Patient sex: M
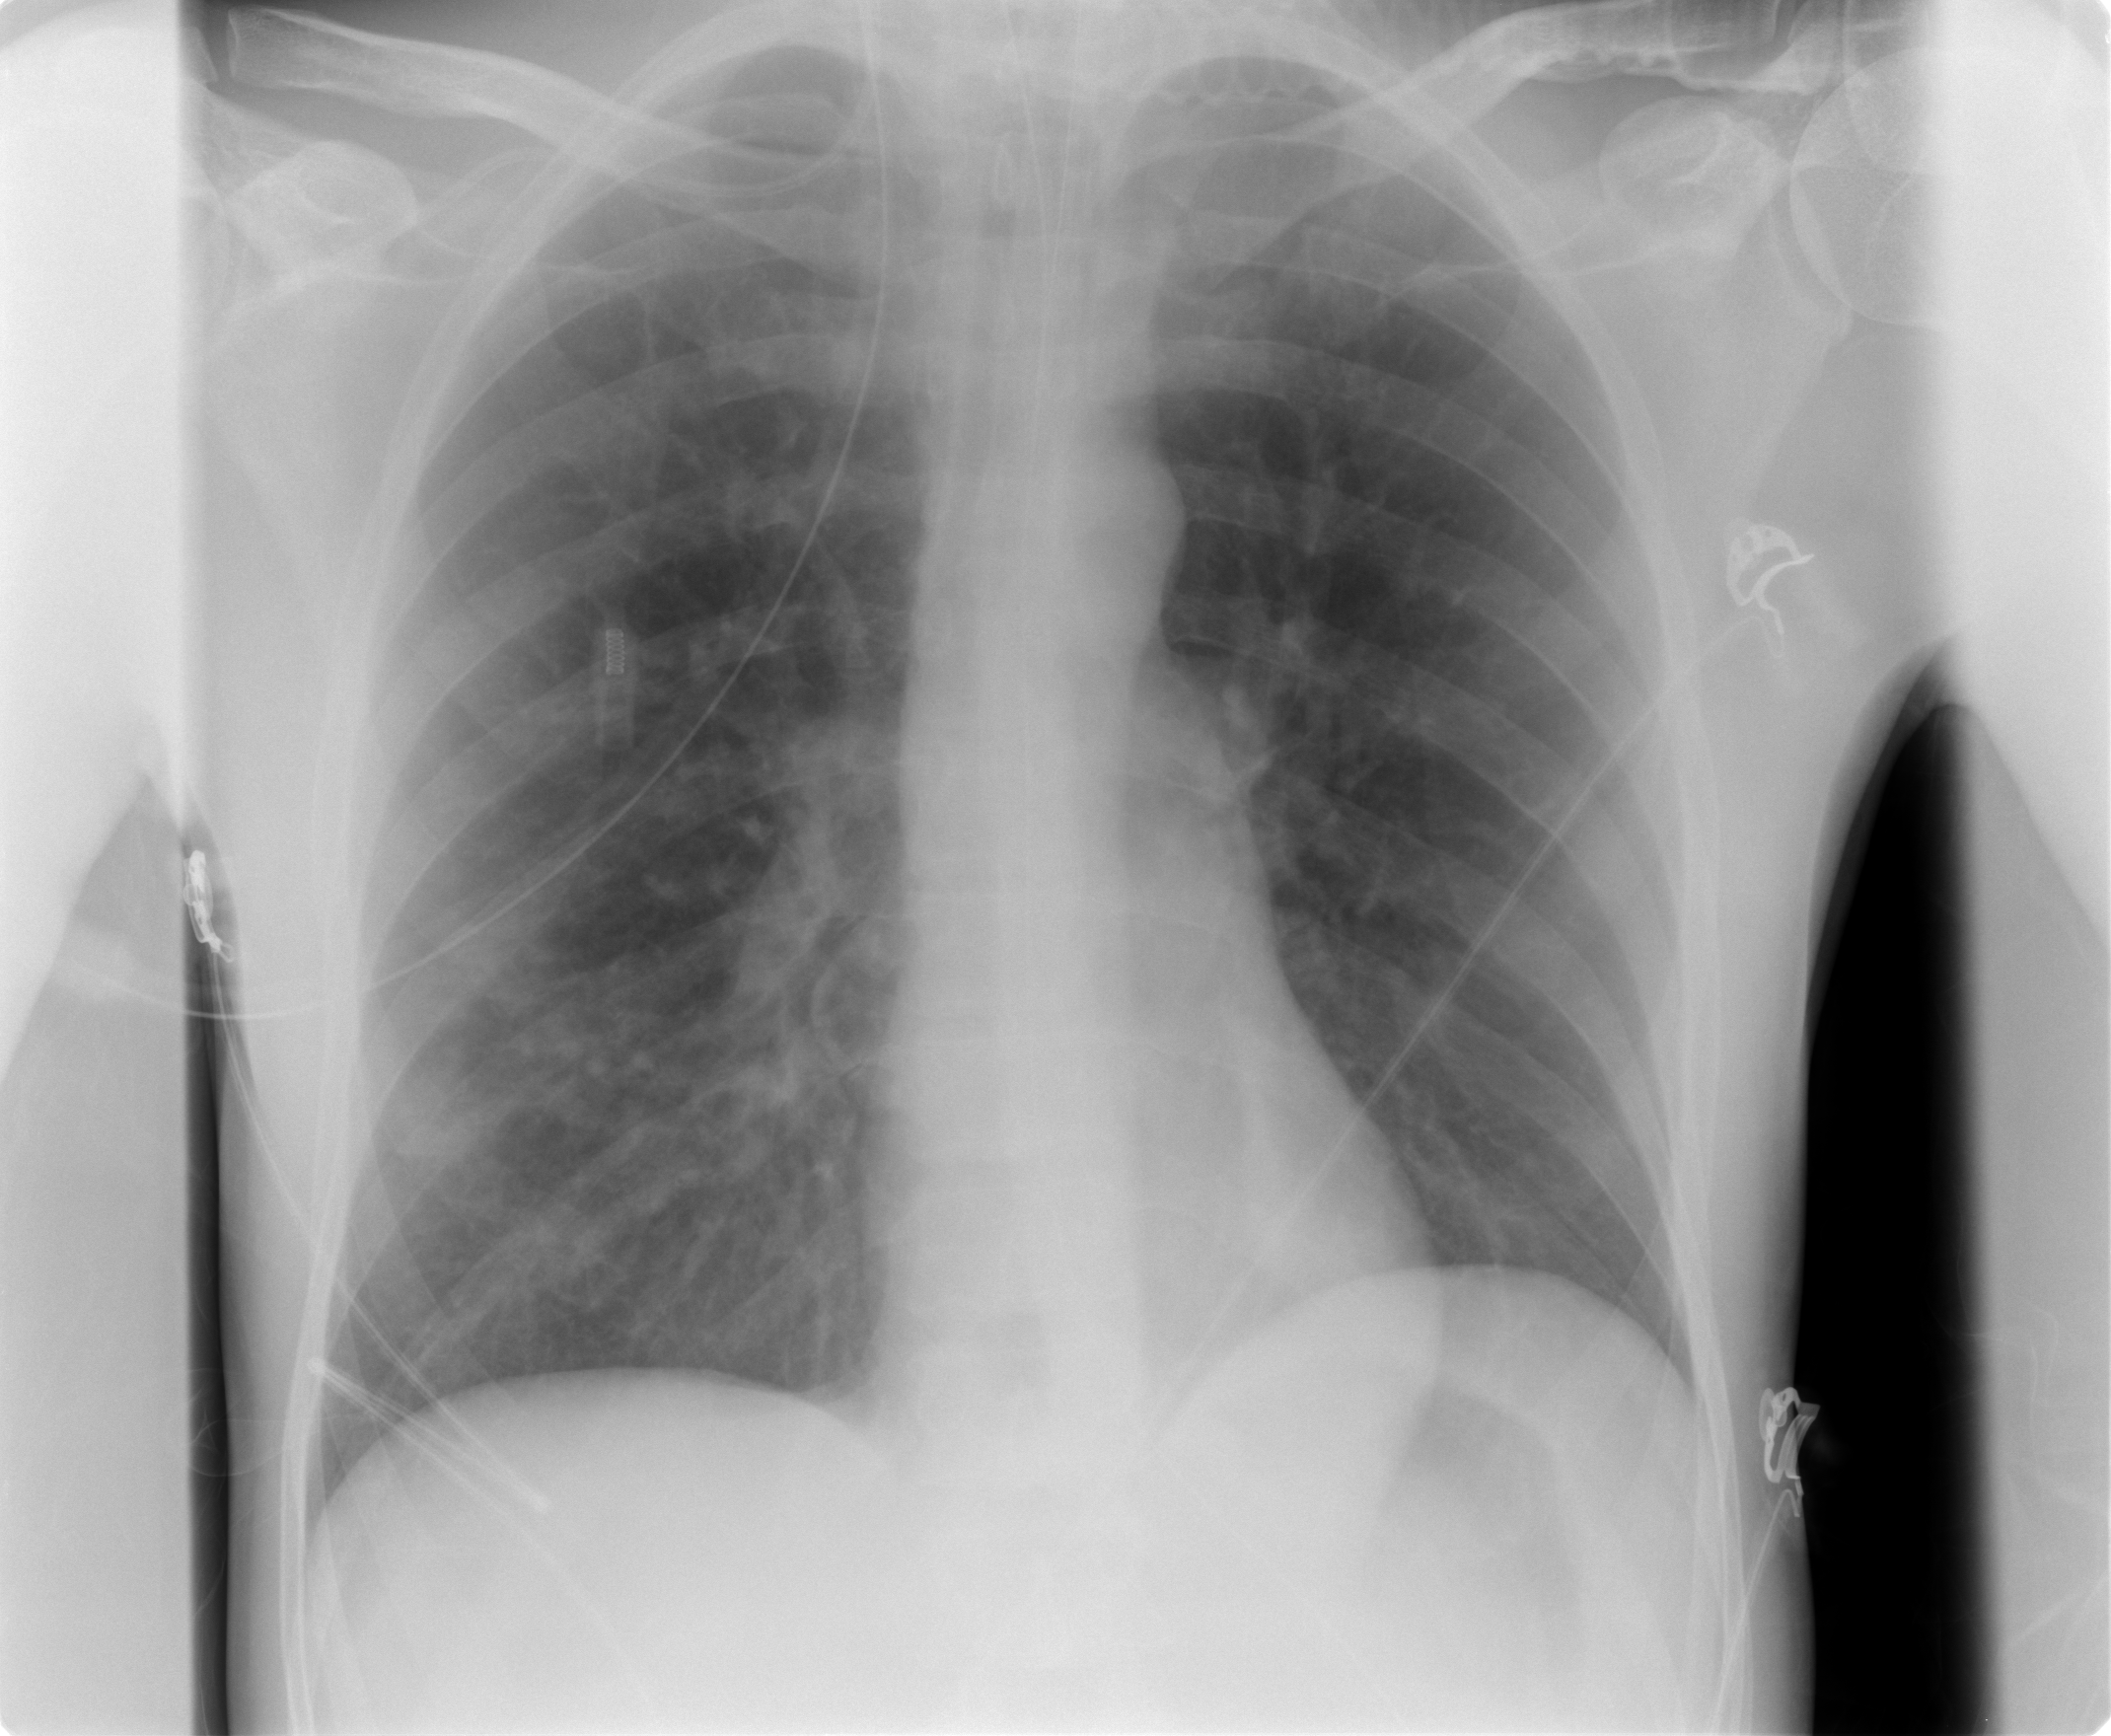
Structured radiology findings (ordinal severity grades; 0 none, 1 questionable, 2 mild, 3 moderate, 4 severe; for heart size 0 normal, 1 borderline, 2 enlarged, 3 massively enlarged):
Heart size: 0
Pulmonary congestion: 0
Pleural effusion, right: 0
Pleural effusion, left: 0
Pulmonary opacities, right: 1
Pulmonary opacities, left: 0
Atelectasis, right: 0
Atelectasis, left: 0